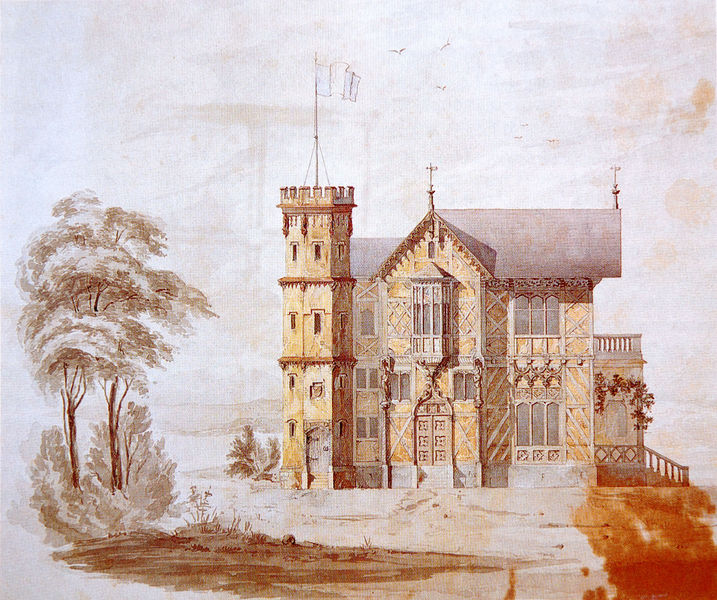
Titel: Projekt zu einem Landhaus am Starnberger See
Künstler: Franz Jakob Kreuter
Standort: München
Institution: Architekturmuseum der Technischen Universität
Schlagwörter: baum, gemälde, himmel, laub, schatten, vogel, weiß, aquarell, bäume, gelb, landschaft, ocker, see, äste, braun, fenster, grau, hell, holz, orange, skizze, tür, zeichnung, dach, gebäude, gras, haus, rot, schloss, schnee, wiese, beige, architektur, spitze, stein, steine, feld, natur, vögel, wind, zweige, busch, büsche, gebüsch, pflanzen, turm, garten, ranken, balkon, papier, ansicht, fassade, fahne, flagge, mast, giebel, mauer, hof, türe, fahnenmast, treppe, ornamente, geländer, zinnen, erker, veranda, burg, kreuz, koloriert, entwurf, fleck, flecken, gemäuer, portal, villa, kreuze, efeu, putz, querhaus, fachwerk, plan, stockwerke, rötel, holzhaus, hasu, haustür, schinkel, zinne, satteldach, giebeldach, doppeltür, sechseckig, neugotisch, schlösschen, turmtür, windmesser, naturalistsich, flagge fahne, sechseckog, herrnhaus